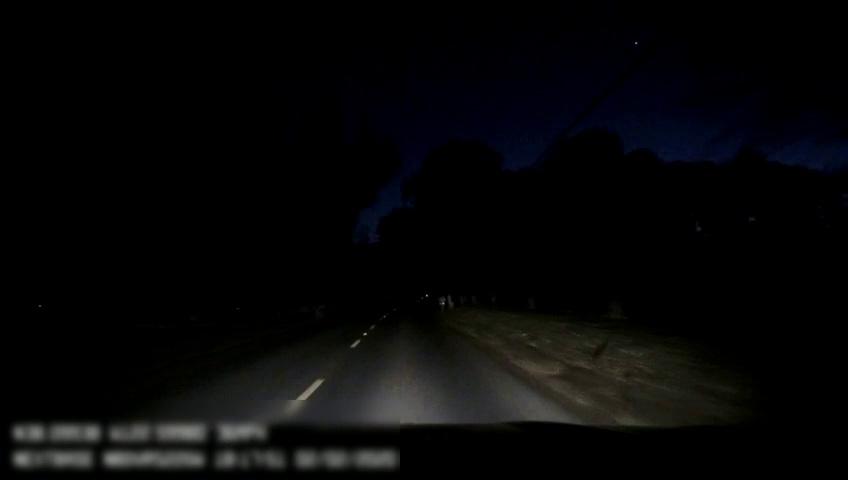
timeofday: Night
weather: Other
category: Drivable Space
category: Lanes | Opposite Lane
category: Lanes | Current Lane